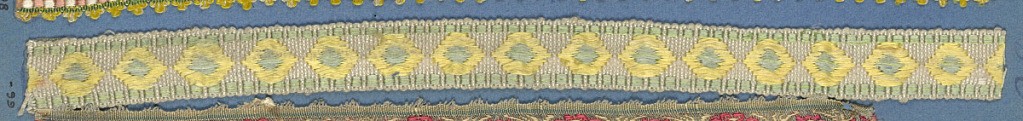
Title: Trimming
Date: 19th century
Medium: silk Technique: woven
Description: Trimming fragment in a design of lozenge shapes in green and yellow between green borders and a white ground.